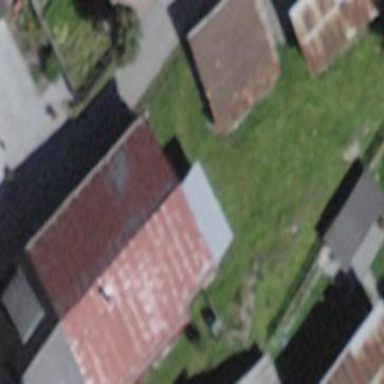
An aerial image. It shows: Gabled shed with the roof oriented across.